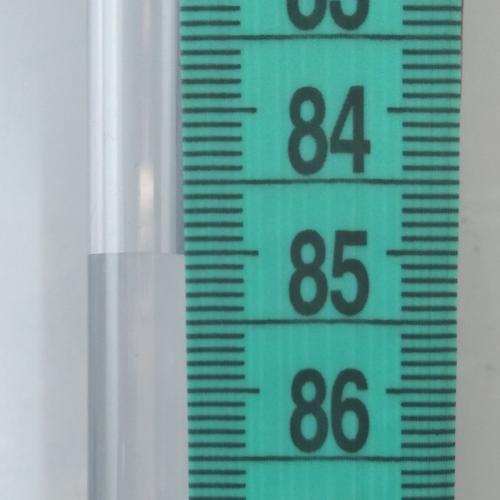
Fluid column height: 85.0 cm